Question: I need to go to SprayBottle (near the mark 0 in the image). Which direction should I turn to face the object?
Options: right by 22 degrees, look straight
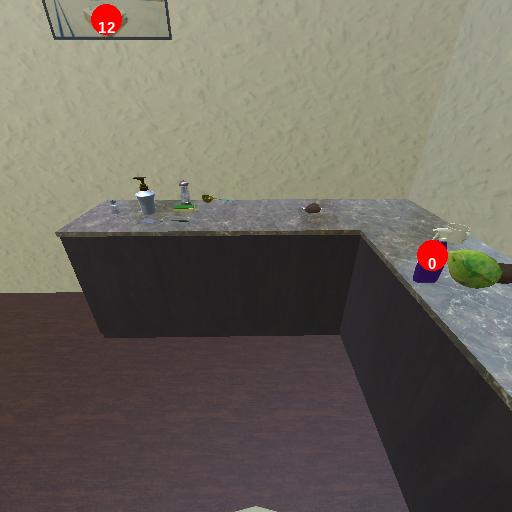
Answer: right by 22 degrees